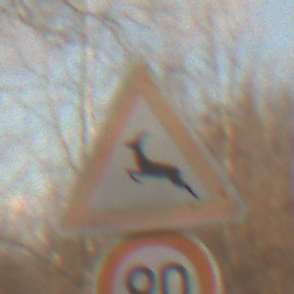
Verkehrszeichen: WildwechselRechts
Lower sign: Geschwindigkeit90
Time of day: SunriseSunset
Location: Outdoor (Nature)
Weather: PartlyCloudy
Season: NotSpecified
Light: Natural